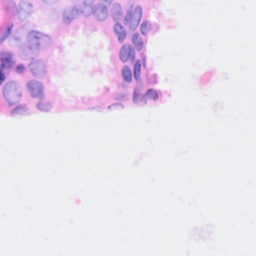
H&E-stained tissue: Breast